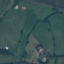
Label: Pasture